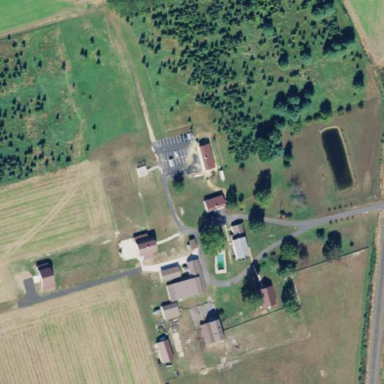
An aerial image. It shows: Farmyard area.